Question: I have installed bbPress in my website and my theme override some bbPress css which I do not want.
The forum breadcrumb is hidden with the following code:
'''
div.bbp-breadcrumb, div.bbp-topic-tags {
font-size: 12px;
}
bbpress.css?ver....5.14-6684:404
div.bbp-breadcrumb {
float: left;
}
vlog-bbpress.css?ver=1.8.1:335
.bbp-breadcrumb {
display: none !important;
'''
As you can see in the picture the CSS comes from two different files:
> bbpress.css
vlog-bbpress.css

Somehow the rendering seems to override bbpress.css.
- -
Please look at the real website here <URL>
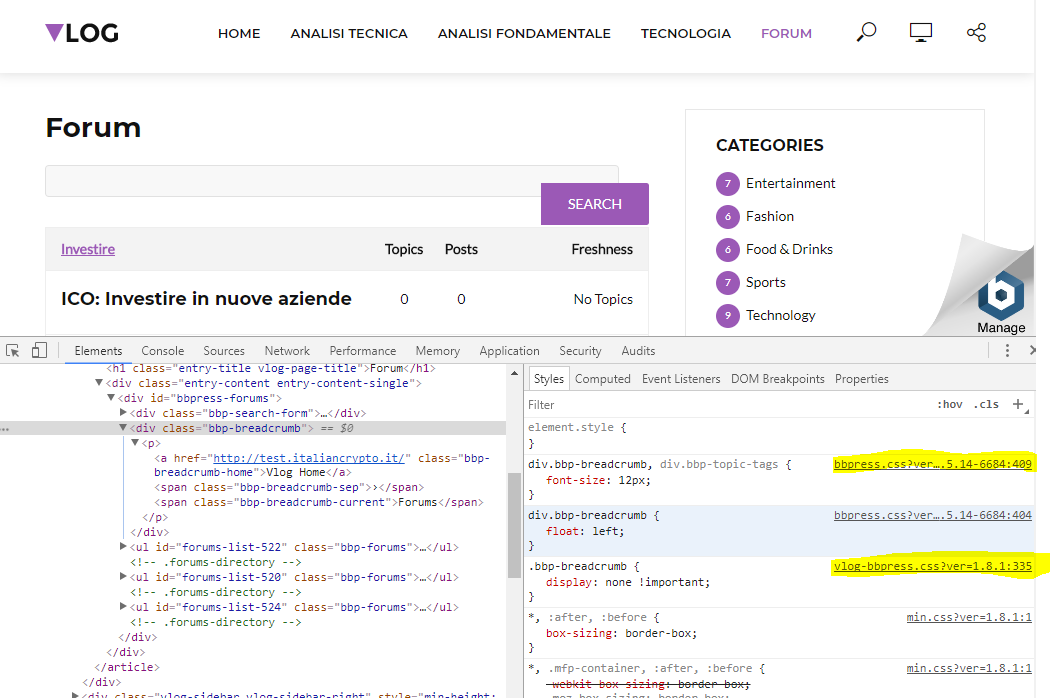
Answer: The breadcrumb is hidden by:
'''
.bbp-breadcrumb {
display: none !important;
}
'''
What you see is that it is addressed by one class, and an '!important'. One class isn't a problem, but '!important' is (and is generally viewed as bad practice).
The easiest way to overcome this, is by addressing the same 'bbp-breadcrumb' with an extra class, that's above it. For example:
'''
.entry-content .bbp-breadcrumb {
display: block !important;
}
'''
You could also use the above ID of 'bbpress-forum', but that is generally viewed as bad practice as well. Then again, desperate times call for desperate measures ;-)